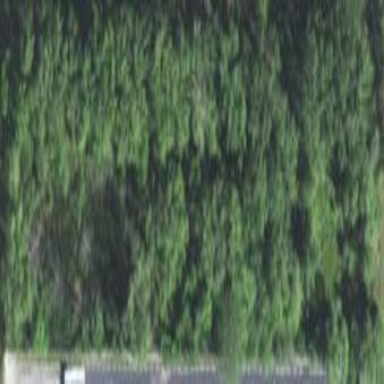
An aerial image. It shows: Deciduous broadleaved woodland.